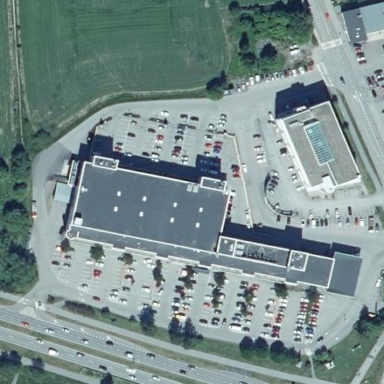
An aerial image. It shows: Retail building that serves as mall.